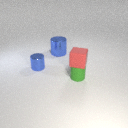
small green rubber cylinder in front of large blue metal cylinder